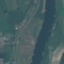
Label: River